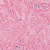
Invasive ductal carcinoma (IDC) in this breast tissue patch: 0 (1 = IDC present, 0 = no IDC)